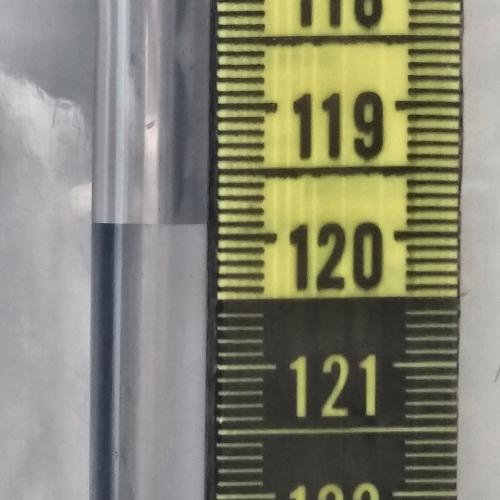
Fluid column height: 119.9 cm